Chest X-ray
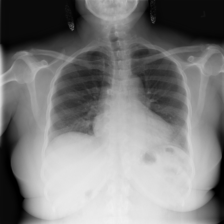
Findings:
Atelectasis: negative
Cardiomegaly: negative
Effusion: negative
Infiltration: positive
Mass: negative
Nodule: negative
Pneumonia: negative
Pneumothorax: negative
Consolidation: negative
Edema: negative
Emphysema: negative
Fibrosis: negative
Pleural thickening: negative
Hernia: negative